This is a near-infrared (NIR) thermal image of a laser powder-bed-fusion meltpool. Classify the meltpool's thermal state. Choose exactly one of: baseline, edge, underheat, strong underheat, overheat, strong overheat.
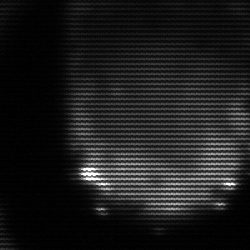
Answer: edge